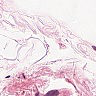
Metastatic tissue present: no